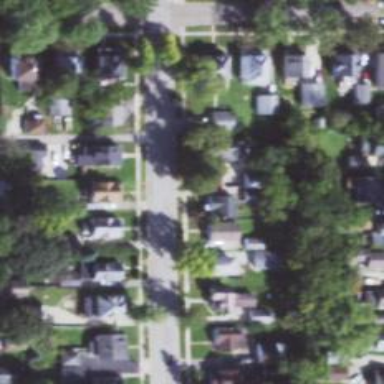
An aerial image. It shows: Alley classified as service road.